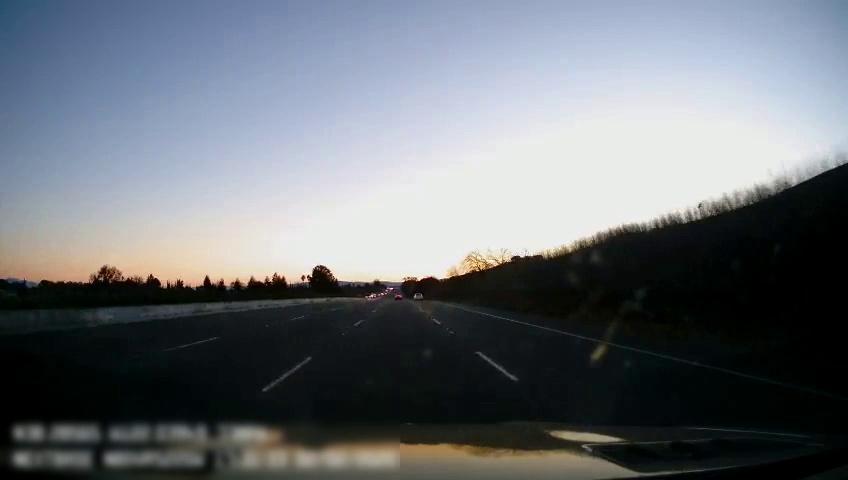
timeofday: Day
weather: Sunny
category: Drivable Space
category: Vehicles | Car
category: Lanes | Current Lane
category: Lanes | Current Lane
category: Lanes | Alternate Lane
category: Lanes | Alternate Lane